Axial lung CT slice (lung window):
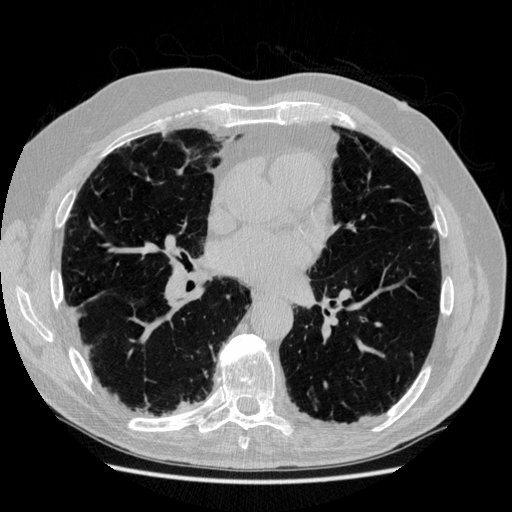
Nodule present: no